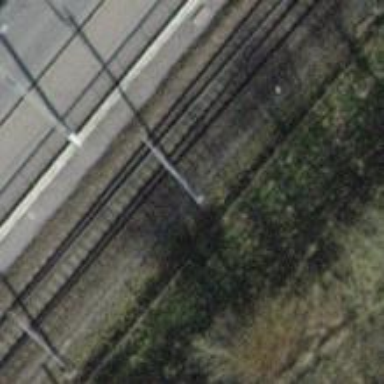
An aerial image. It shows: Single-track electrified railway with contact line.